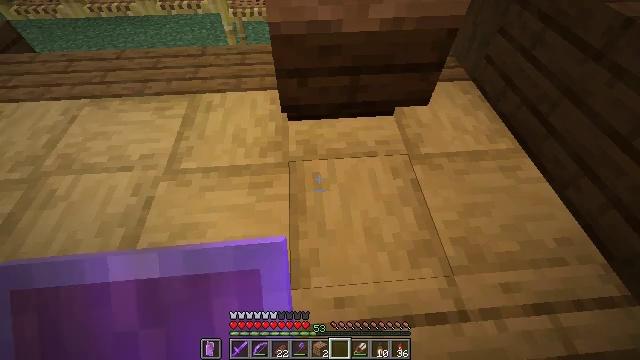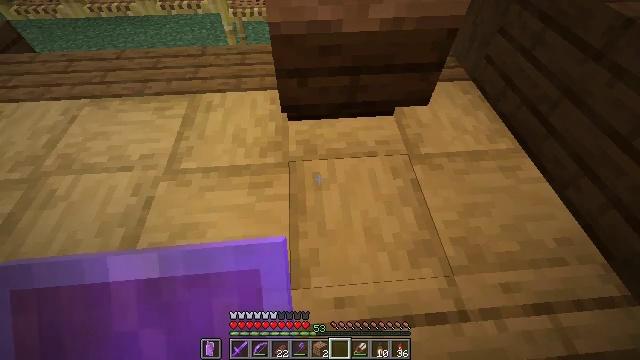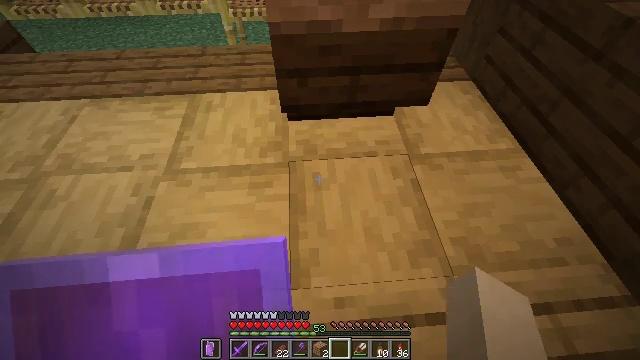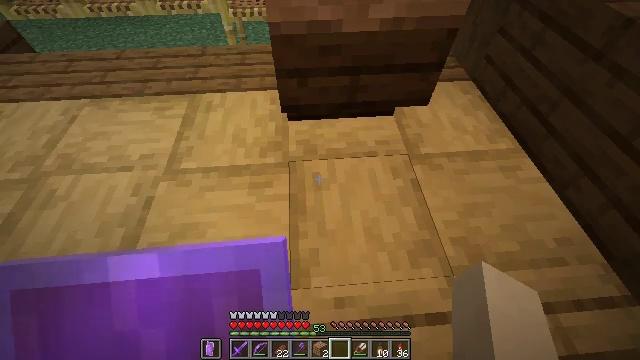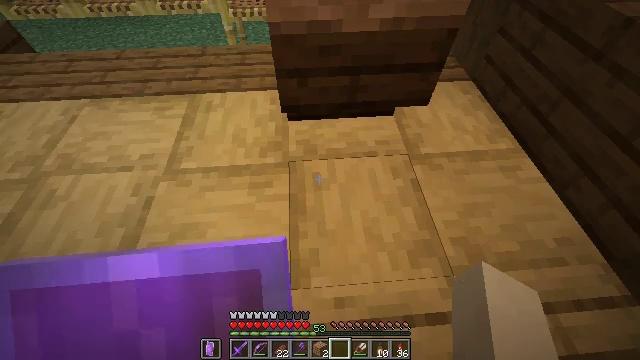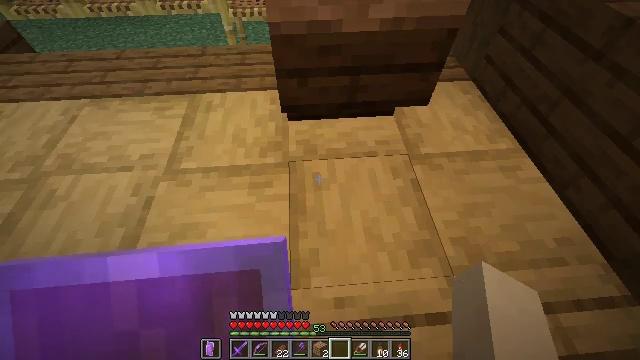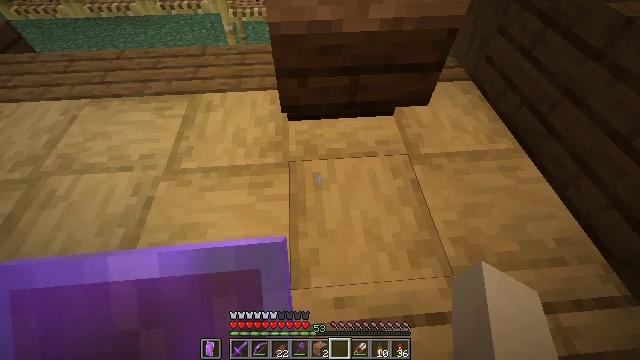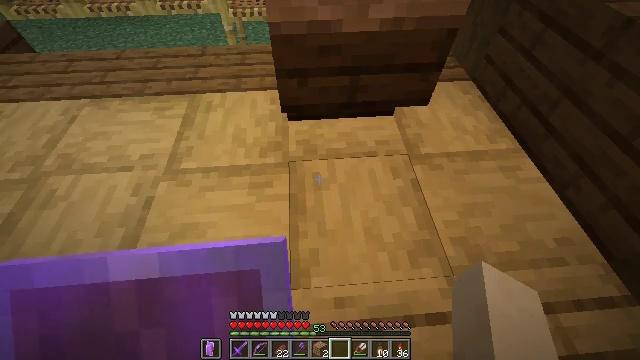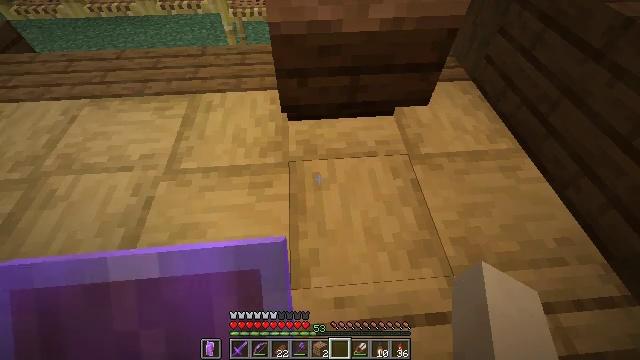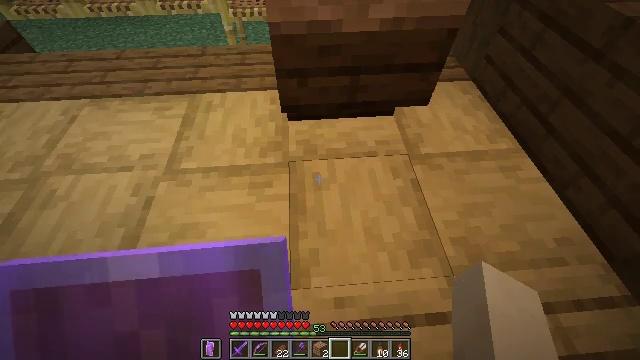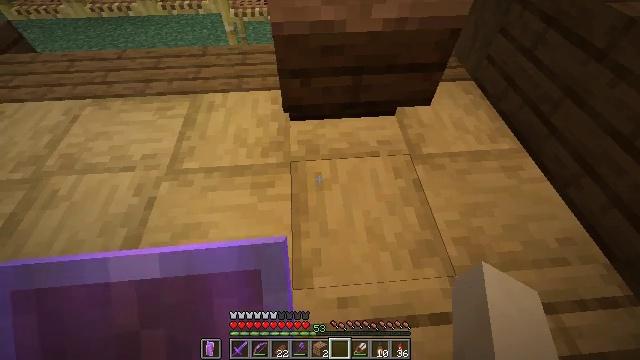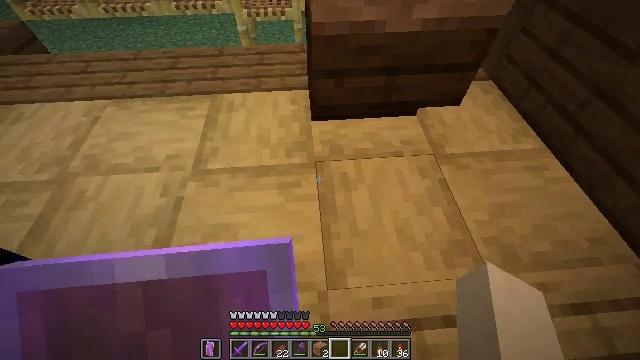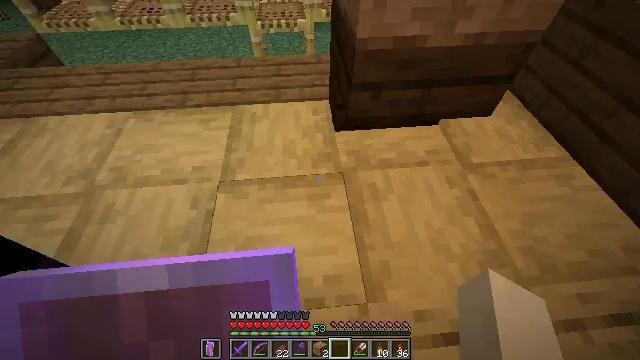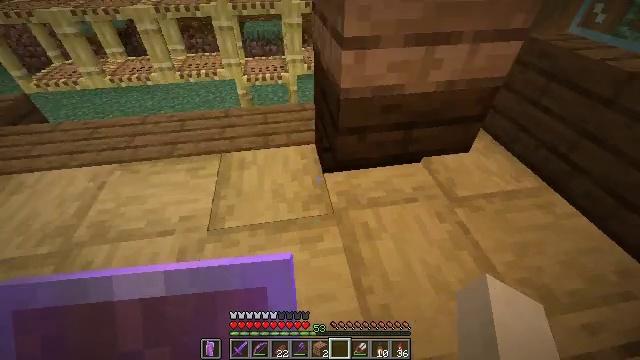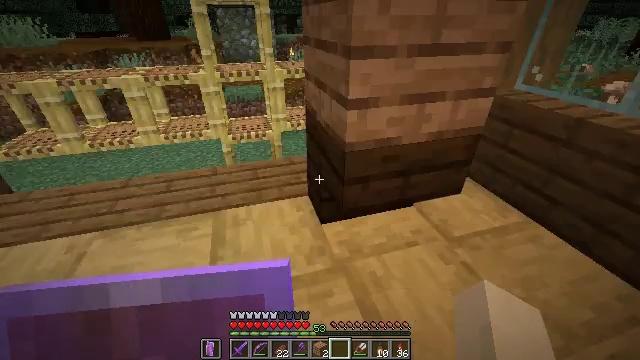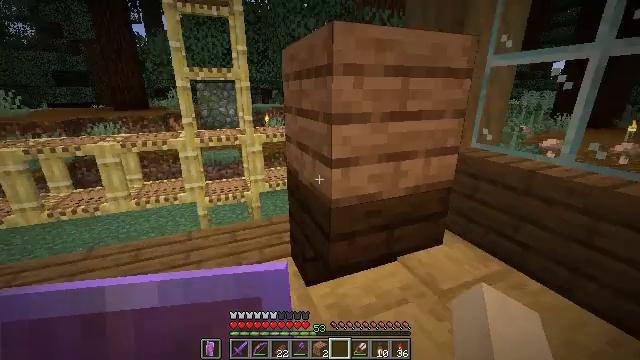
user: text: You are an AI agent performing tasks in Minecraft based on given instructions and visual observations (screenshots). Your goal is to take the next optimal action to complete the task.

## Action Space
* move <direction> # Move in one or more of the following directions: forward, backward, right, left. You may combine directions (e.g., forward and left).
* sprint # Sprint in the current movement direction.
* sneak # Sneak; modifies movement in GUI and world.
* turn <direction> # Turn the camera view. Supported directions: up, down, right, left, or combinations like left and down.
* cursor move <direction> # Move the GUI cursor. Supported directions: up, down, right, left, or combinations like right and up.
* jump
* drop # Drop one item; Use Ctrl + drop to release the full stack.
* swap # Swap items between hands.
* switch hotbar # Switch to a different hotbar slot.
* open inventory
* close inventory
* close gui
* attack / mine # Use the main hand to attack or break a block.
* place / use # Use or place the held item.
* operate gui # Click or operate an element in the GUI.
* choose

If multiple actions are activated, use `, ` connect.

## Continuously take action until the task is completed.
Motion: motion action
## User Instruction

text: Break the jungle planks to recycle them.
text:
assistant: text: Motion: no_op
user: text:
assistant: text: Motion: no_op
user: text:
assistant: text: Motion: no_op
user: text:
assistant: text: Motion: no_op
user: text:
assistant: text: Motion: no_op
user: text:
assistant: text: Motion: no_op
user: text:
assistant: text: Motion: no_op
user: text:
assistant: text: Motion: no_op
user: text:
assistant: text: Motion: no_op
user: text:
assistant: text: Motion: move left
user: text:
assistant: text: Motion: move left
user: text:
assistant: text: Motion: move left, turn up
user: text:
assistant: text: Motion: move left, turn right and up
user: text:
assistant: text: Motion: turn right and up
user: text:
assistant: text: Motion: turn right and up
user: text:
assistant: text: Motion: turn right and up
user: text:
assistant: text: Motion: turn up
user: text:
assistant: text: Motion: no_op
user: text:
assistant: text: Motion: no_op
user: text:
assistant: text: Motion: no_op
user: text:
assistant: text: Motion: no_op
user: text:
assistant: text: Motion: turn left and down
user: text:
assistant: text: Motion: turn left and down
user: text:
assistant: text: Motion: turn down
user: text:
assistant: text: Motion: no_op
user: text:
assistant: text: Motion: no_op
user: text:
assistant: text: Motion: no_op
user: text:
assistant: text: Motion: no_op
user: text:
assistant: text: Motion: no_op
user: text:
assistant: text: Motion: no_op